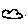
Label: cloud